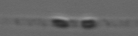
Label: Leptocylindrus